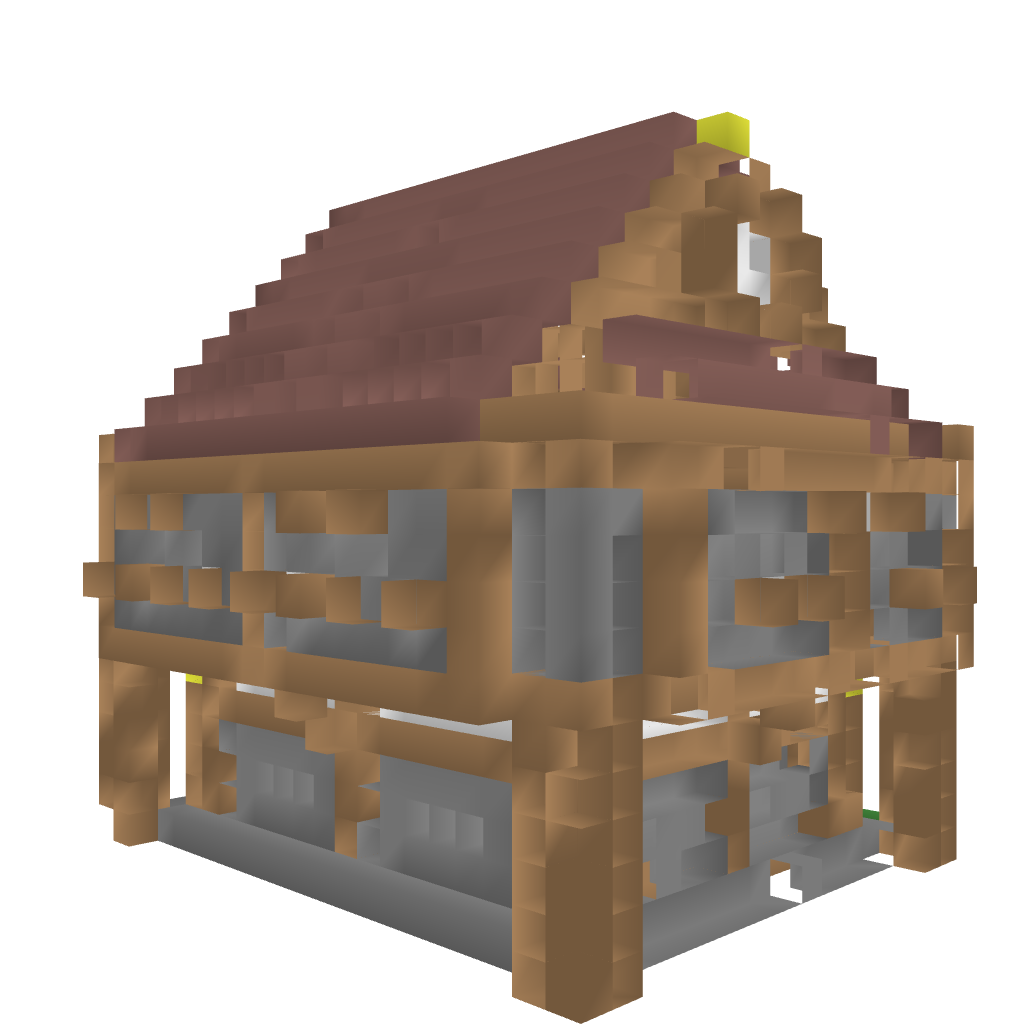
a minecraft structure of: RedHouse404 good quality